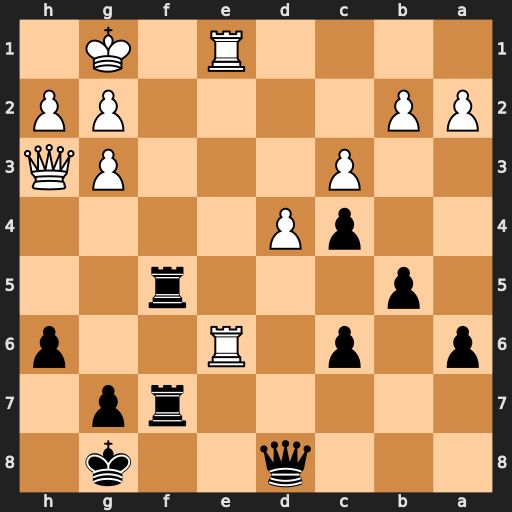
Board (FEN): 3q2k1/5rp1/p1p1R2p/1p3r2/2pP4/2P3PQ/PP4PP/4R1K1
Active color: b
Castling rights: -
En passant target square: -
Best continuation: Qf8 Qxf5 Rxf5